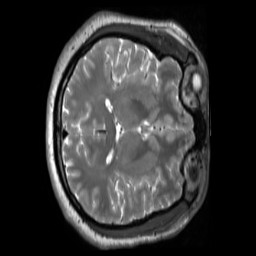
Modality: T2w
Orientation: axial
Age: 38
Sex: male
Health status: ill
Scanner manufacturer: siemens
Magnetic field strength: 3 T
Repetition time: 2.8 s
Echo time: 0.326 s